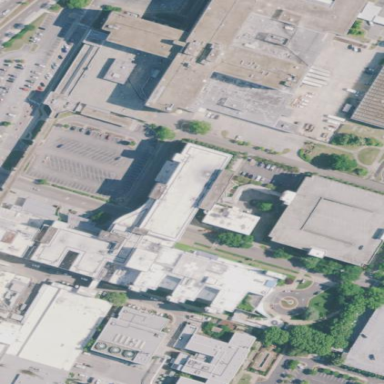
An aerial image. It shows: Hospital building.